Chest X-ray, AP view. Patient: 43 years old, sex M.
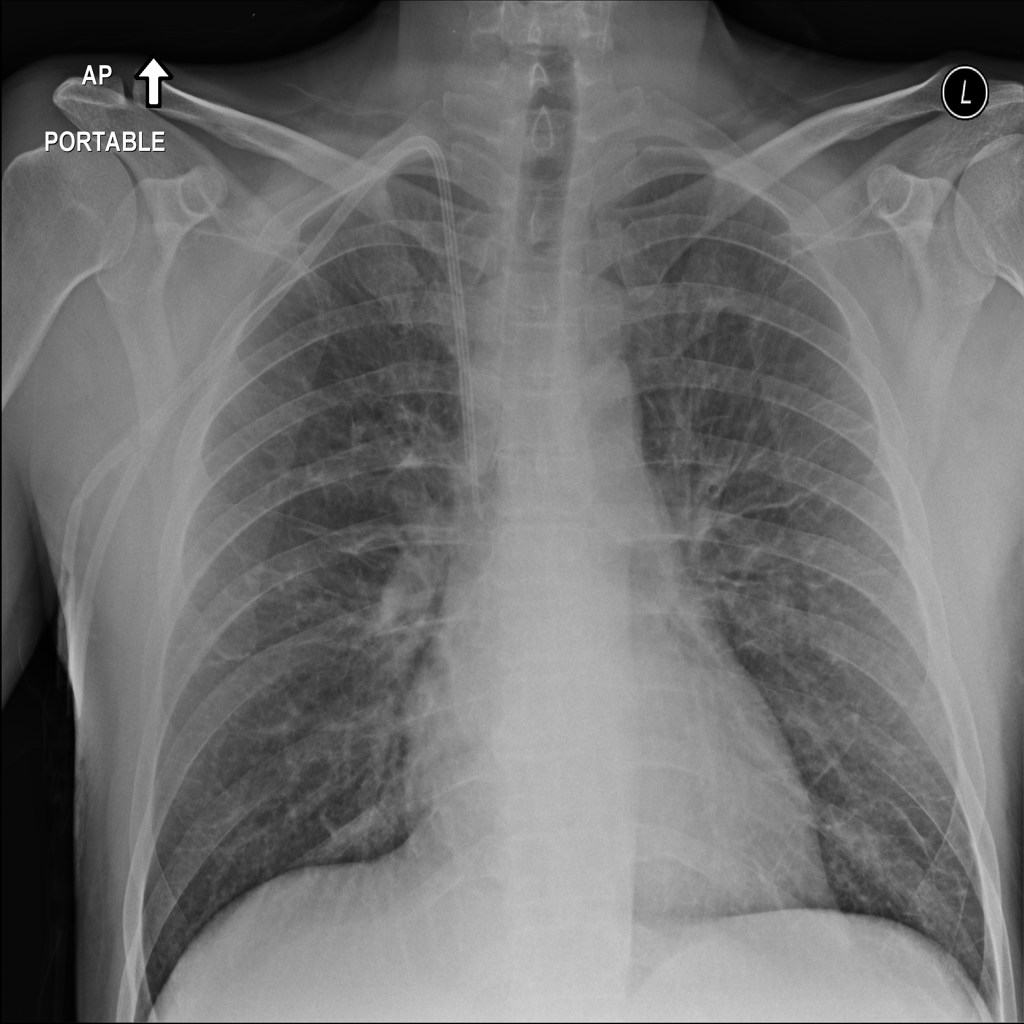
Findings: Edema